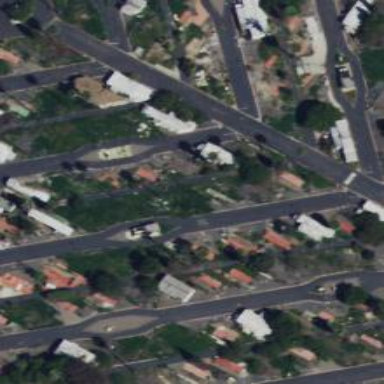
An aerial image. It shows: Residential road.